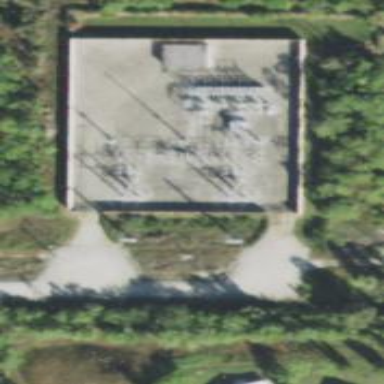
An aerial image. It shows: Switch for power supply.